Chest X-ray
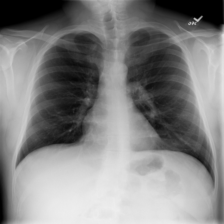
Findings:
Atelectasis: negative
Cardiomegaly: negative
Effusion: negative
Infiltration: negative
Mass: negative
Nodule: negative
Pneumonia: negative
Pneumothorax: negative
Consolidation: negative
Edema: negative
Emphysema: negative
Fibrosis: negative
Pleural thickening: negative
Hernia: negative